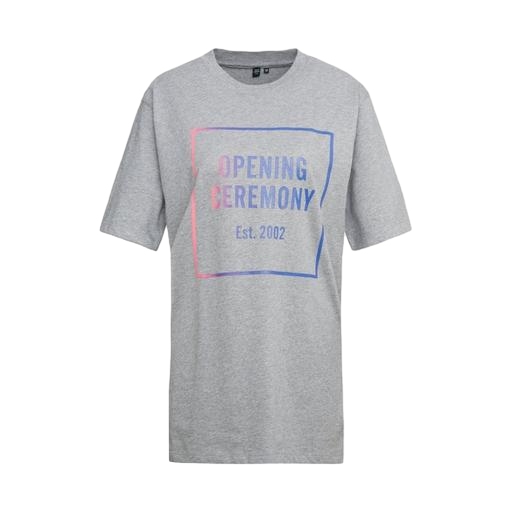
graphic short-sleeve tee, graphic t-shirt, regular t-shirt, white background